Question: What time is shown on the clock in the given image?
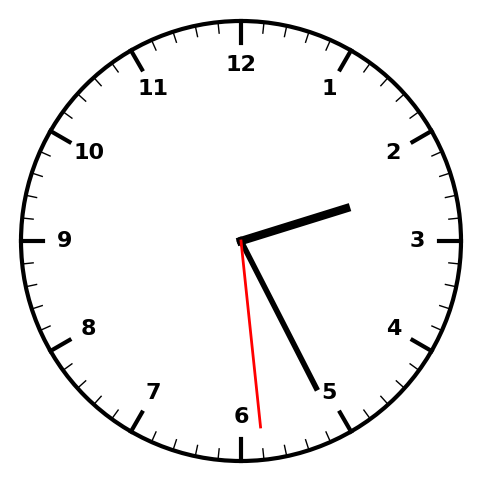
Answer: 02:25:29